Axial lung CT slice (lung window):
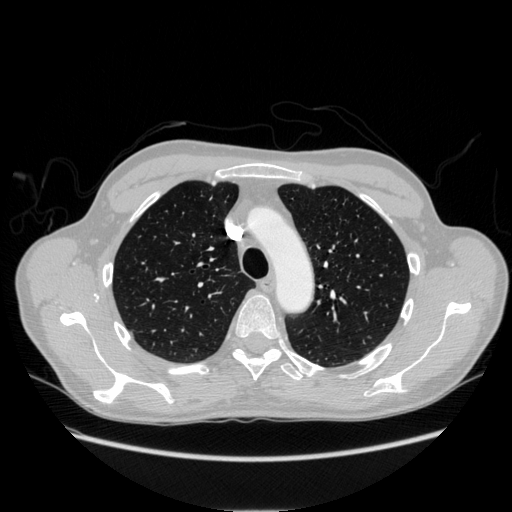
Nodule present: no